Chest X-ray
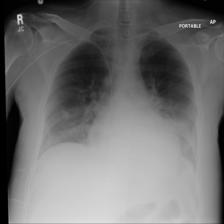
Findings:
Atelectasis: positive
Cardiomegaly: negative
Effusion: negative
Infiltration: negative
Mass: positive
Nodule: negative
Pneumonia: negative
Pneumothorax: negative
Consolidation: negative
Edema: negative
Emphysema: negative
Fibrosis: negative
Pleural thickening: negative
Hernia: negative